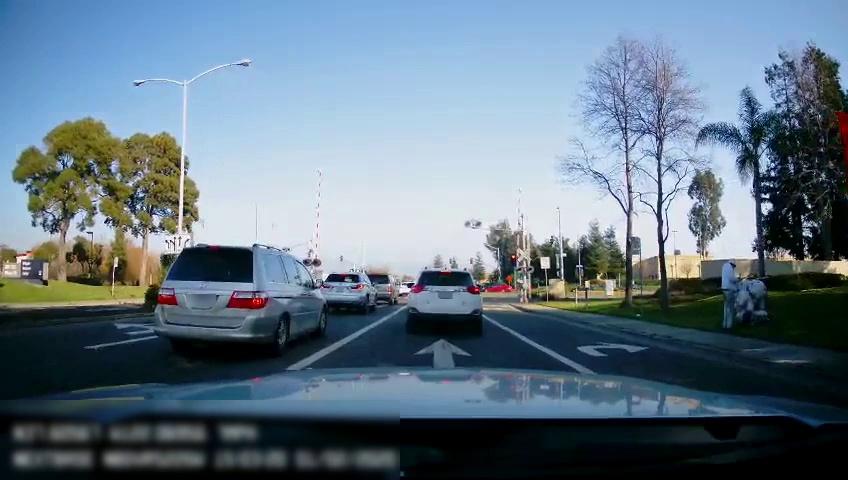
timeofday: Day
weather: Sunny
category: Drivable Space
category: Drivable Space
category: Vehicles | SUV
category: Vehicles | Car
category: Pedestrians
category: Vehicles | SUV
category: Vehicles | SUV
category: Vehicles | Van
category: Vehicles | SUV
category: Lanes | Current Lane
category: Lanes | Current Lane
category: Lanes | Alternate Lane
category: Traffic | Signs
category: Traffic | Signs
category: Traffic | Signs
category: Traffic | Signs
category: Traffic | Signs